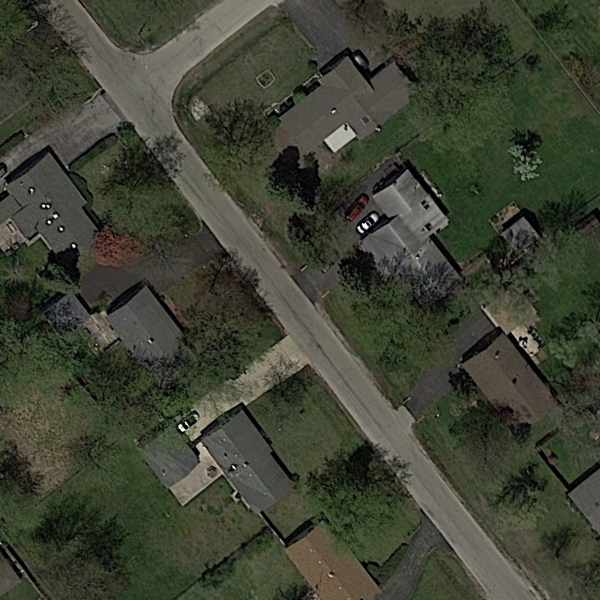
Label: MediumResidential